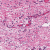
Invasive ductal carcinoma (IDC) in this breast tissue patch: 0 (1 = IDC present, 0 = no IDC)